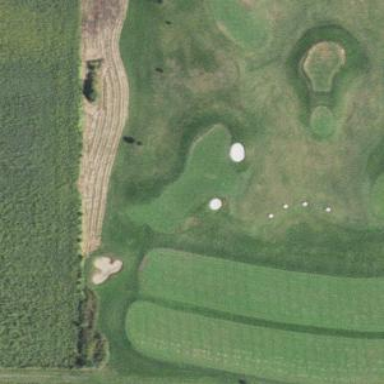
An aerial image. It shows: Green golf area with grass land use.